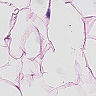
Metastatic tissue present: no